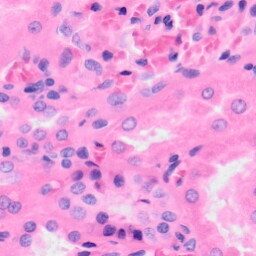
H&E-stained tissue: Kidney